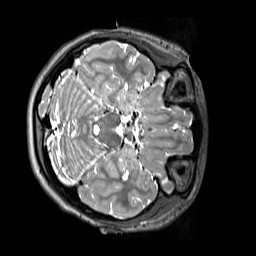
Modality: T2w
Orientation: axial
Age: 11
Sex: female
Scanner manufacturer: siemens
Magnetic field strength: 3 T
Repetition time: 3.2 s
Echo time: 0.408 s